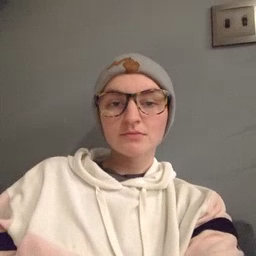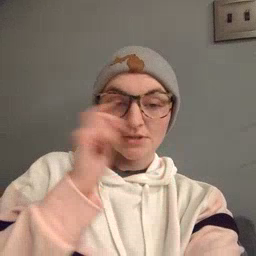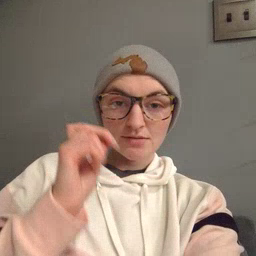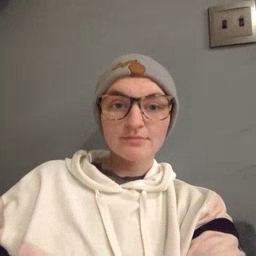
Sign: because